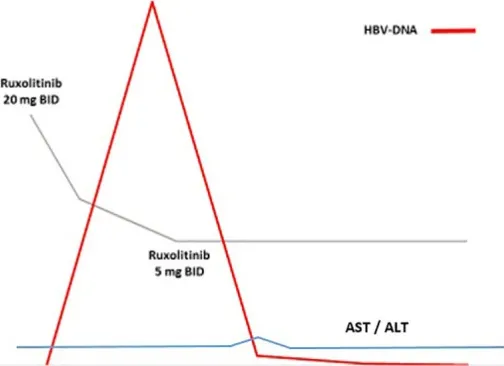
HBV-DNA levels during treatment (UI/ml, red line).
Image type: chart (chart)